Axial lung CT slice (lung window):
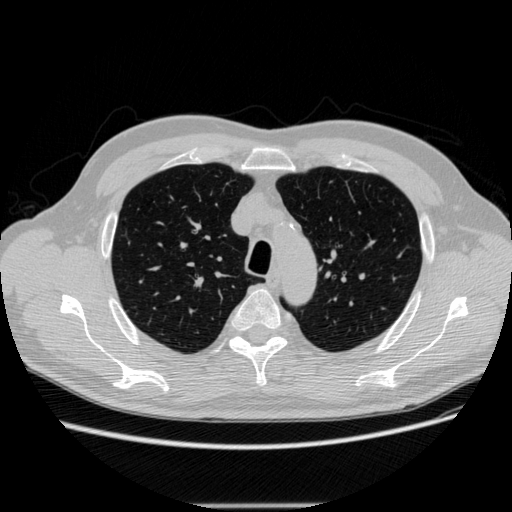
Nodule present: no